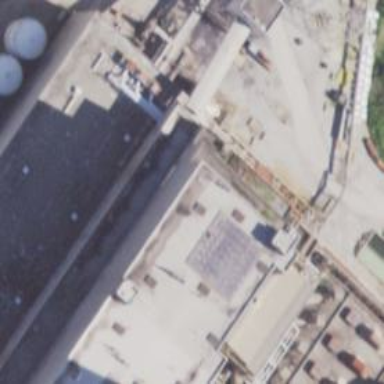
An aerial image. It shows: Steam turbine generator.